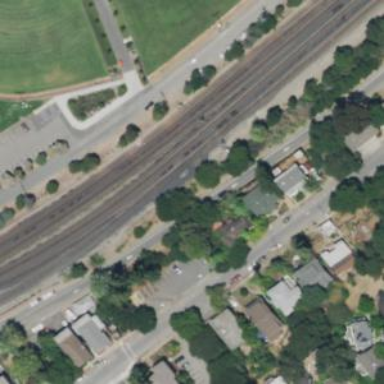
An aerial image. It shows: Railway signal.